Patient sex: M
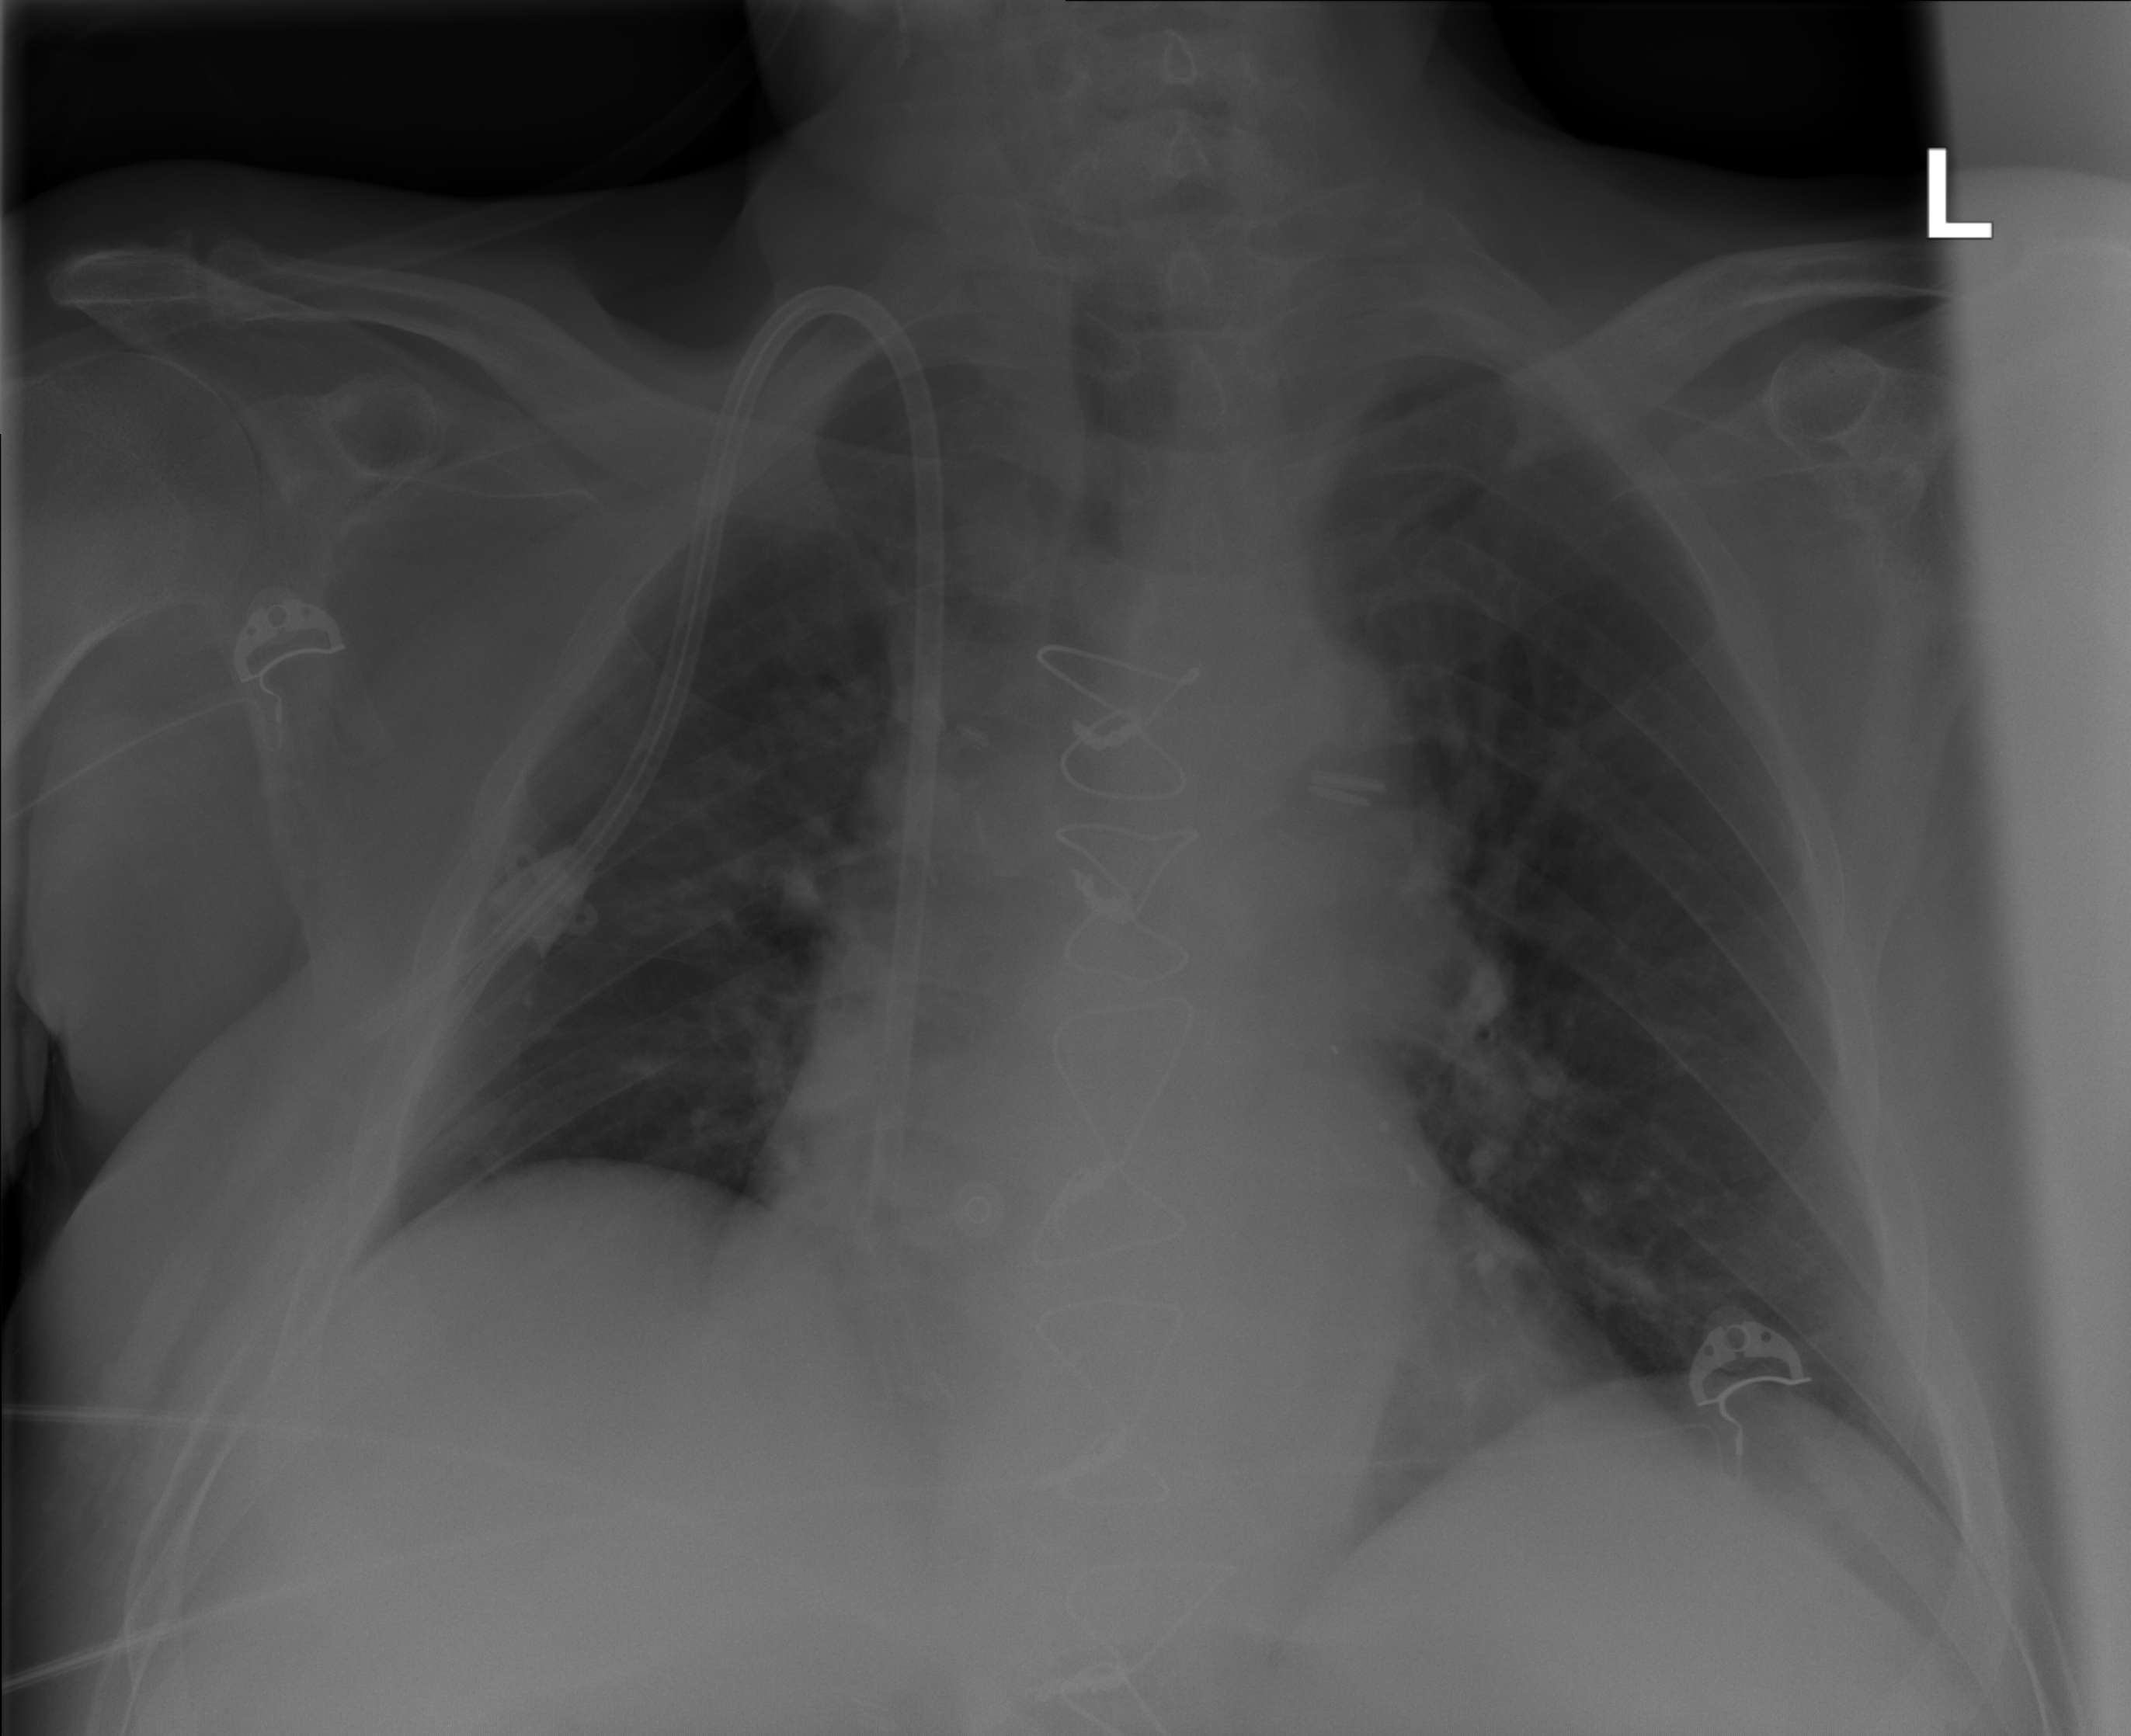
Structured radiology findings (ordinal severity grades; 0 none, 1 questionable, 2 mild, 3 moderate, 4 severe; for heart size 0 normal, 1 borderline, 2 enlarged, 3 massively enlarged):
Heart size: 2
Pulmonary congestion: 0
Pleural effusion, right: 0
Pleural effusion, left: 0
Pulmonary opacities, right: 0
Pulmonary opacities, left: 2
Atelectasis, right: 0
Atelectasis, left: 2